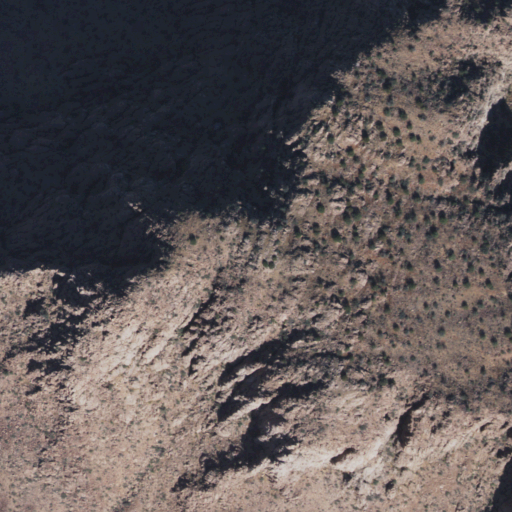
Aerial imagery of mountain in Arizona named Orange Butte containing shrub, evergreen forest, and grassland